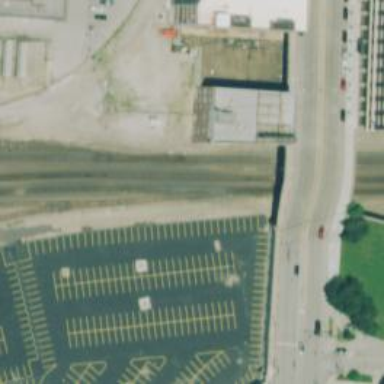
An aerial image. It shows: Railway siding with rails.